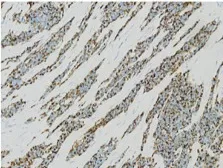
Pathology findings. (D) Desmin is positive on immunohistochemistry staining.
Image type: pathology (immunostaining)